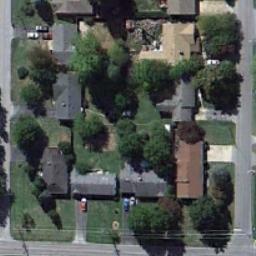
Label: medium_residential